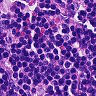
Metastatic tissue present: no